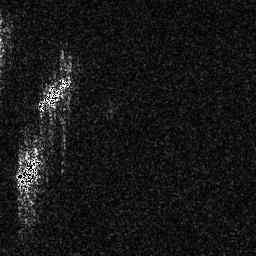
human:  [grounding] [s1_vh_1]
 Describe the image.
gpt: In the satellite image, there is  <ref>2 medium ship </ref> <box>[[14, 28, 28, 43, 0], [5, 59, 17, 73, 0]]</box> located at left.